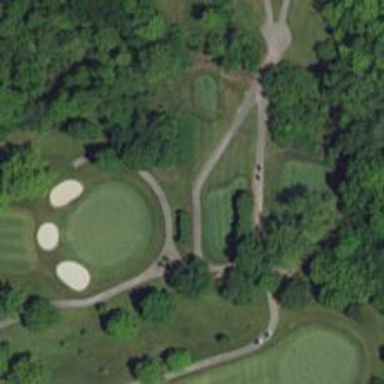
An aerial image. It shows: Path for both roads and golfers.